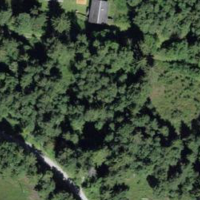
EUNIS habitat code: 43
Species observed at this site:
Geum rivale